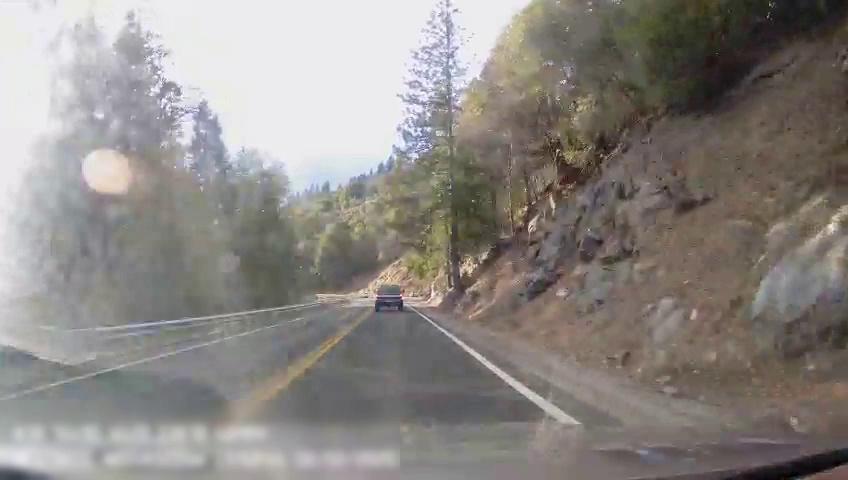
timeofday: Day
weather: Sunny
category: Drivable Space
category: Vehicles | Truck
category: Lanes | Current Lane
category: Lanes | Opposite Lane
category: Lanes | Opposite Lane
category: Lanes | Opposite Lane